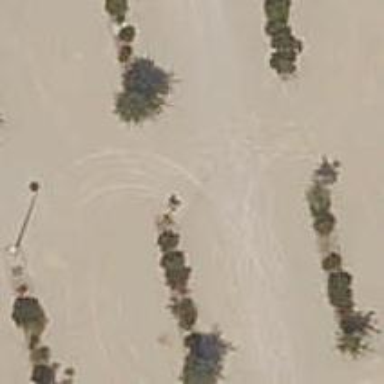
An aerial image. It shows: Parking aisle with sand surface.